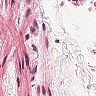
Metastatic tissue present: no